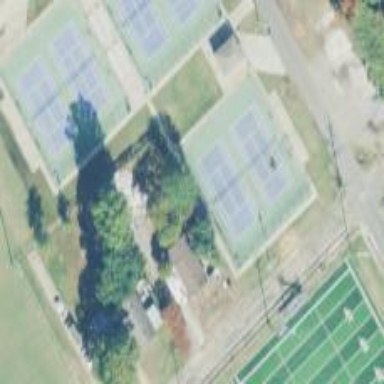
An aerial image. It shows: Tennis court on pitch.